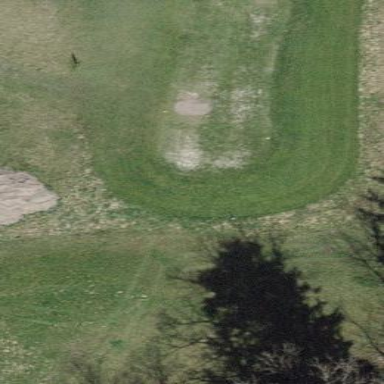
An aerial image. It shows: Golf tee.